Question: So I am trying to solve this problem; The image contains some sample output.

This is the code I have so far and I'm not sure where I am going wrong. Problem is it is not displaying the correct figures in the sample run.
'''
investmentAmount=0
intr=0
monthlyInterestRate=0
def futureInvestmentValue(investmentAmount, monthlyInterestRate, years):
futureInvestmentValue=investmentAmount*(1+monthlyInterestRate)**years
return futureInvestmentValue
def main():
investmentAmount=int(input("The amount invested: "))
intr=int(input("Annual interest rate: "))
monthlyInterestRate=intr/1200
print("Years Future Value")
for yrs in range(1,31):
FIV=futureInvestmentValue(investmentAmount,monthlyInterestRate,yrs)
print(yrs, format(FIV, ".2f"))
main()
'''
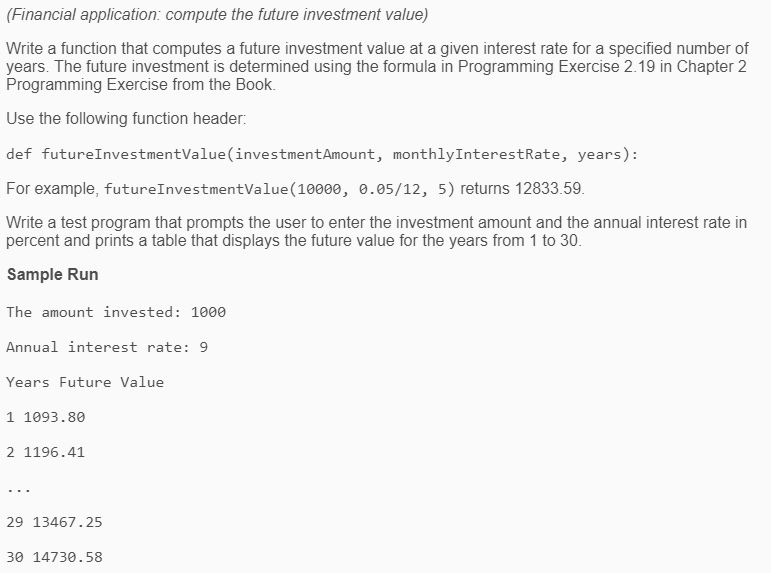
Answer: You are confusing months and year. In your code, you are actually calculating increments in months despite having named the variable 'years'. And you probably want to convert the interest rate to a 'float' rather than an 'int' to allow a wider range.
Here is the corrected code (I did not change the formula):
'''
def future_investment_value(investment_amount, monthly_interest_rate, months):
return investment_amount * (1 + monthly_interest_rate)**months
def main():
investment_amount = int(input("The amount invested: "))
yearly_interest_rate = float(input("Annual interest rate: "))
monthly_interest_rate = yearly_interest_rate / 1200
print("Months future value")
for months in range(1, 30*12 + 1):
fut_val = future_investment_value(
investment_amount, monthly_interest_rate, months)
if months % 12 == 0:
print('{:3d} months | {:5.1f} years ==> {:15.2f}'.format(
months, months / 12, fut_val))
if __name__ == '__main__':
main()
'''
As you can see in the output, at 60 months (5 years), the output is what you expected:
'''
The amount invested: 10000
Annual interest rate: 5
Months future value
12 months | 1.0 years ==> 10511.62
24 months | 2.0 years ==> 11049.41
36 months | 3.0 years ==> 11614.72
48 months | 4.0 years ==> 12208.95
60 months | 5.0 years ==> 12833.59
72 months | 6.0 years ==> 13490.18
...
336 months | 28.0 years ==> 40434.22
348 months | 29.0 years ==> 42502.91
360 months | 30.0 years ==> 44677.44
'''